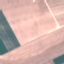
Land use / land cover: AnnualCrop